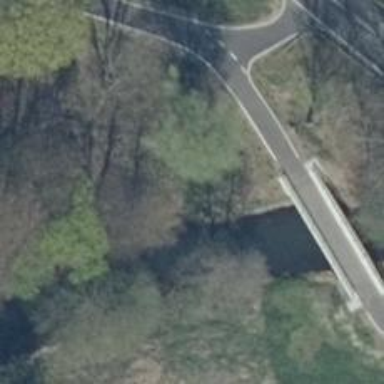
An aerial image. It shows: Path on asphalt surface with bridge.